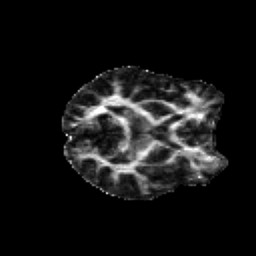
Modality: FA
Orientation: axial
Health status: healthy
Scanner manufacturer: siemens
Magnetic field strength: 3 T
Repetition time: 12 s
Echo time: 0.092 s